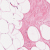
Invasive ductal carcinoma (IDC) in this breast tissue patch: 0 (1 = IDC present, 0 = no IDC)